Interaction volume radius: 10 \u00c5
Interaction volume height: 10 \u00c5
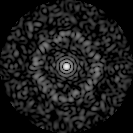
Disorder parameter: 0.8654